Interaction volume radius: 5 \u00c5
Interaction volume height: 10 \u00c5
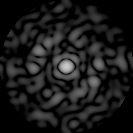
Disorder parameter: 0.8674